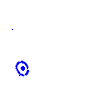
Particle: pion